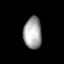
Tissue: lung
Cell type: Endothelial cells
Senescence score: 0.6507
Nuclear area (px): 563
Mean DAPI intensity: 164.506